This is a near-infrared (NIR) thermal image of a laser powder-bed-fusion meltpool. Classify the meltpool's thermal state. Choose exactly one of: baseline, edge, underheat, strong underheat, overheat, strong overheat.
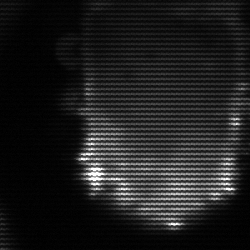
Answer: baseline